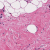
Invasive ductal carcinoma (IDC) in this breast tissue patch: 0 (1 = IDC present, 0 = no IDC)